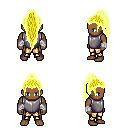
a pixel art fantasy rpg character, male body template, human, dark skin, steel chest armor, gold greaves, gold extra-long topknot hairstyle, white cloth bandages, four views (front, back, left, right), 2x2 character sprite sheet, small pixel art, hard edges, no anti-aliasing